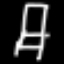
Label: chair